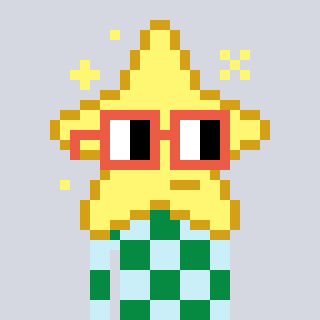
a pixel art character with square orange glasses, a star-shaped head and a cold-colored body on a cool background